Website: lowes
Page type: receipt
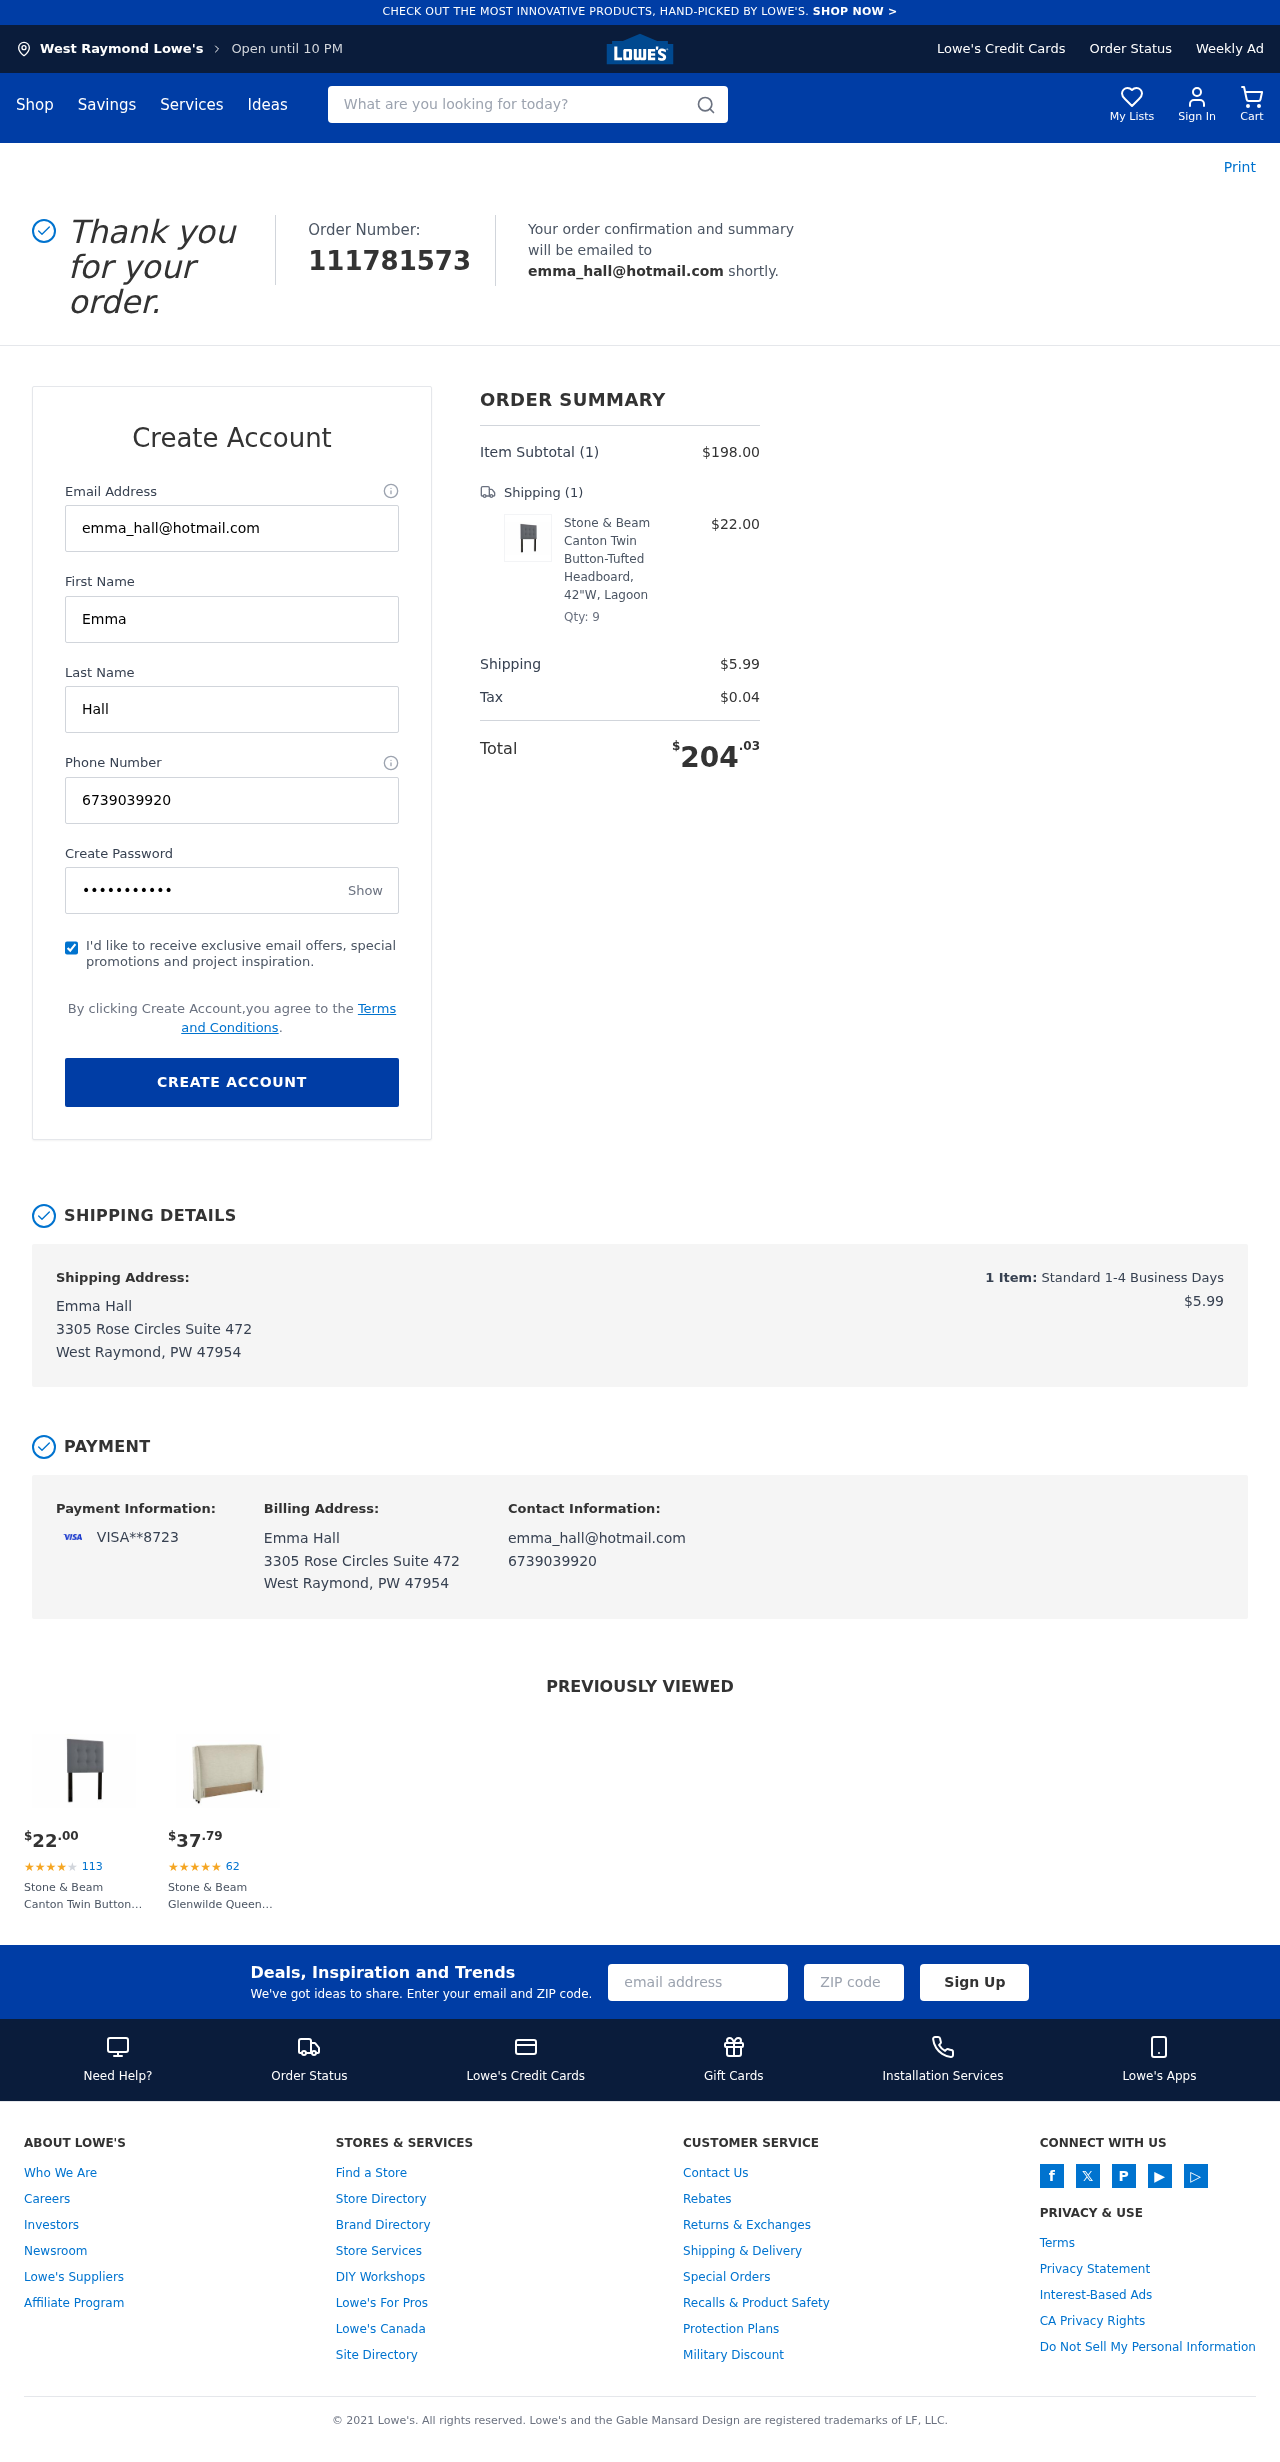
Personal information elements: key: PII_CARD_LAST4
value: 8723
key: PII_CARD_TYPE
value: VISA
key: PII_CITY
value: West Raymond
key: PII_EMAIL
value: emma_hall@hotmail.com
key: PII_FULLNAME
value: Emma Hall
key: PII_PHONE
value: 6739039920
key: PII_STREET
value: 3305 Rose Circles Suite 472
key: PII_FIRSTNAME
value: Emma
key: PII_LASTNAME
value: Hall
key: PII_CITY_STATE_ZIP
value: West Raymond, PW 47954
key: PII_FULLNAME2
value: Emma Hall
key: PII_FULLNAME3
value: Emma Hall
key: PII_FIRSTNAME2
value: Emma
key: PII_FIRSTNAME3
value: Emma
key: PII_LASTNAME2
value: Hall
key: PII_LASTNAME3
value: Hall
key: PII_FIRSTNAME_DERIVED
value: Emma
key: PII_LASTNAME_DERIVED
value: Hall
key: PII_FULLNAME_DERIVED
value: Emma Hall
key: PII_NAME_FULL_DERIVED
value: Emma Hall
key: PII_STREET2
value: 3305 Rose Circles Suite 472
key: PII_CITY_STATE_ZIP2
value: West Raymond, PW 47954
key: PII_EMAIL2
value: emma_hall@hotmail.com
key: PII_EMAIL3
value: emma_hall@hotmail.com
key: PII_PHONE_LINE
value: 9920
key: PII_PHONE_SUFFIX
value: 9920
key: PII_PHONE2
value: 6739039920
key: PII_PHONE3
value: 6739039920
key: PII_PHONE_NUMERIC
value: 6739039920
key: PII_PHONE_LINE_NUMERIC
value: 9920
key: PII_PHONE_SUFFIX_NUMERIC
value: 9920
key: PII_PHONE2_NUMERIC
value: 6739039920
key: PII_PHONE3_NUMERIC
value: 6739039920
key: PII_PHONE_DIGITS
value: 6739039920
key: PII_PHONE_LAST4
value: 9920
Product elements: key: PRODUCT1_NAME
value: Stone & Beam Canton Twin Button-Tufted Headboard, 42"W, Lagoon
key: PRODUCT1_PRICE
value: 22
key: PRODUCT1_QUANTITY
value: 9
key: PRODUCT2_NAME
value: Stone & Beam Glenwilde Queen Headboard, 75"W, Pearl
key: PRODUCT2_NUM_RATINGS
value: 62
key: PRODUCT2_PRICE
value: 37.79
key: PRODUCT1_PRICE2
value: $22.00
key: PRODUCT1_RATING2
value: ★
★
★
★
★
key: PRODUCT1_NUM_RATINGS2
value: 113
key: PRODUCT1_NAME2
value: Stone & Beam Canton Twin Button-Tufted Headboard, 42"W, Lagoon
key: PRODUCT2_RATING
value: ★
★
★
★
★
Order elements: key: ORDER_ID
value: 111781573
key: ORDER_NUM_ITEMS
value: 1
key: ORDER_SUBTOTAL
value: $198.00
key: ORDER_NUM_ITEMS2
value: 1
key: ORDER_SHIPPING_COST
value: $5.99
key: ORDER_TAX
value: $0.04
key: ORDER_TOTAL
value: $204.03
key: ORDER_NUM_ITEMS3
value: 1
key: ORDER_SHIPPING_COST2
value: $5.99
Search elements: key: HEADER_SEARCH
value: What are you looking for today?